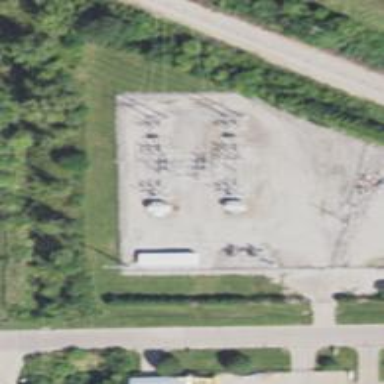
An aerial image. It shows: Distribution-level power substation.